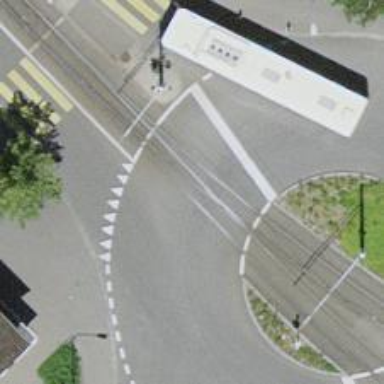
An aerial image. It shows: Tram level crossing on railway.